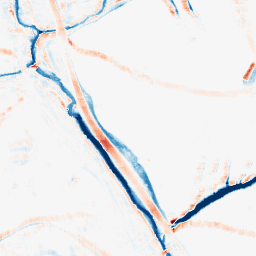
Category: morphological
Decomposition family: morphological_rect
Decomposition parameters: operation: average
width: 10
height: 10
Upsampling method: sinc_hamming
Upsampling parameters: scale: 2
kernel_size: 16
Upsampling scale: 2